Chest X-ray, PA view. Patient: 66 years old, sex F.
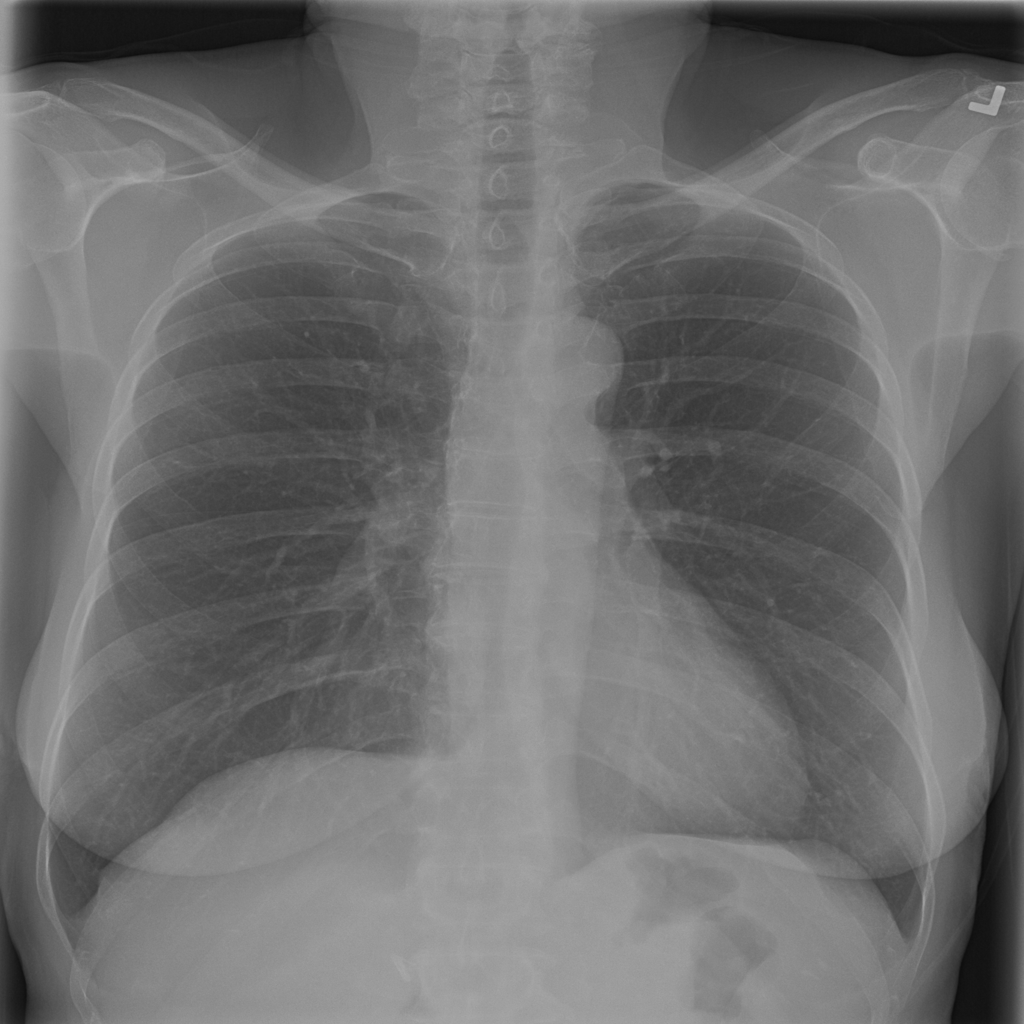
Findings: Nodule